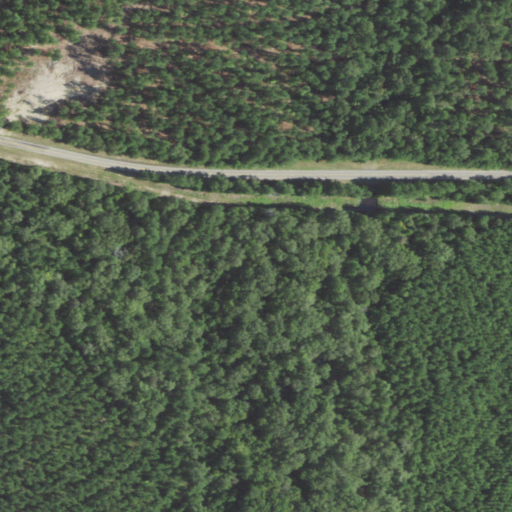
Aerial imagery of valley in Louisiana named Big Gully containing woody wetlands, evergreen forest, mixed forest, open development, and low intensity development